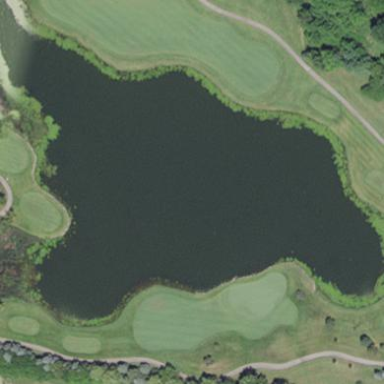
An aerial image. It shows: Water hazard on golf course.